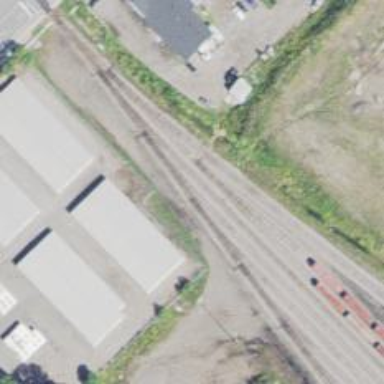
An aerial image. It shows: Railway yard in service.